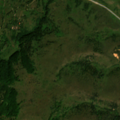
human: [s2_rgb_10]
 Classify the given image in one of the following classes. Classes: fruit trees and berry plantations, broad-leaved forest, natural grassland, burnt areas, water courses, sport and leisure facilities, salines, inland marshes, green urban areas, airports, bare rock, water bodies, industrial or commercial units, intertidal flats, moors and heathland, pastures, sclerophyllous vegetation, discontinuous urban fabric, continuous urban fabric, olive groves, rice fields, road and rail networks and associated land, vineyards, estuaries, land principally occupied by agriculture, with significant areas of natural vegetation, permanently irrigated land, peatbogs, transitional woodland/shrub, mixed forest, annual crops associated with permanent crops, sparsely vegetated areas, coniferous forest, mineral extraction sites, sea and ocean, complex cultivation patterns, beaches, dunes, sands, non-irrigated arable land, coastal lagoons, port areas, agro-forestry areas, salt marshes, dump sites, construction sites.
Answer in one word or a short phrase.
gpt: natural grassland, transitional woodland/shrub